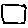
Label: square